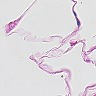
Metastatic tissue present: no